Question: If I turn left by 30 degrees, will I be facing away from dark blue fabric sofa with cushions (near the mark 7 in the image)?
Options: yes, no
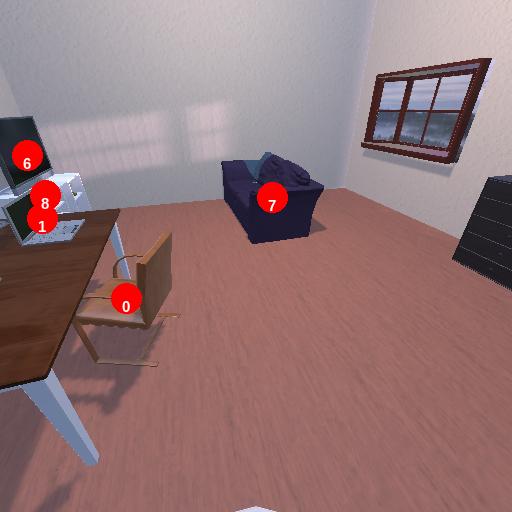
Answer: yes